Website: lowes
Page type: review-order
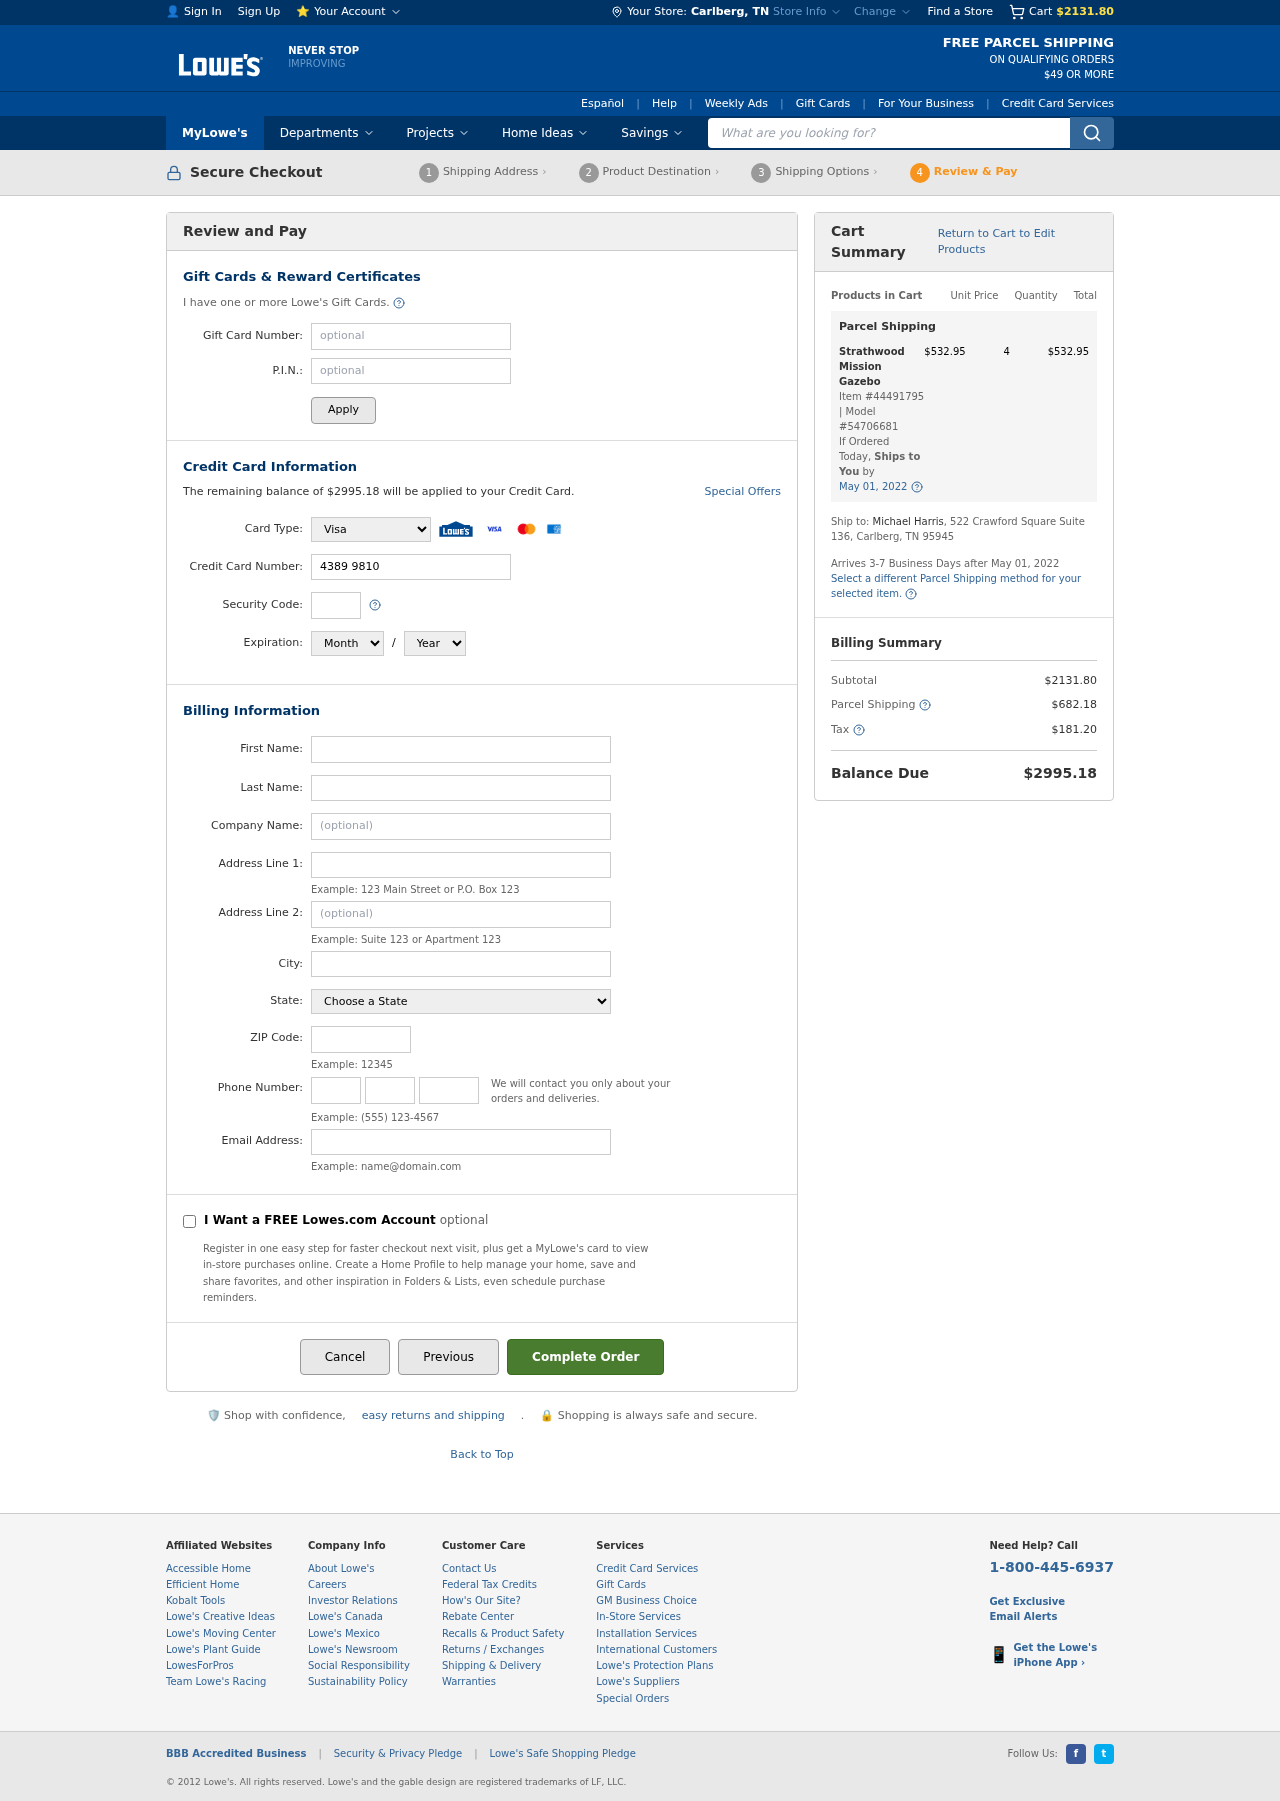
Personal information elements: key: PII_CARD_CVV
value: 981
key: PII_CARD_EXPIRY_MONTH
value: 02
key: PII_CARD_EXPIRY_YEAR
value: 30
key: PII_CARD_NUMBER
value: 4389 9810 3889 4873
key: PII_CARD_TYPE
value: Visa
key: PII_CITY
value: Carlberg
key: PII_CITY_STATE
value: Carlberg, TN
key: PII_EMAIL
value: mharris@yahoo.com
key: PII_FIRSTNAME
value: Michael
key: PII_LASTNAME
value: Harris
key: PII_PHONE_AREA
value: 314
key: PII_PHONE_PREFIX
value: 202
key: PII_PHONE_SUFFIX
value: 8169
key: PII_POSTCODE
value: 95945
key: PII_STATE
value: Tennessee
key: PII_STREET
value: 522 Crawford Square Suite 136
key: PII_STREET2
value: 522 Crawford Square Suite 136
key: PII_STREET2
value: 025 Andrew Lodge
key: PII_FULLNAME2
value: Michael Harris
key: PII_CITY_STATE_ZIP2
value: Carlberg, TN 95945
Product elements: key: PRODUCT1_NAME
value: Strathwood Mission Gazebo
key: PRODUCT1_PRICE
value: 532.95
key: PRODUCT1_QUANTITY
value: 4
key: PRODUCT1_ITEM_NUMBER
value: Item #44491795
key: PRODUCT1_MODEL_NUMBER
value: Model #54706681
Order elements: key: ORDER_SUBTOTAL
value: $2131.80
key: ORDER_BALANCE_DUE
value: $2995.18
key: ORDER_SHIPPING_DATE
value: May 01, 2022
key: ORDER_ITEM_TOTAL
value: $532.95
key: ORDER_SHIPPING_DATE2
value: May 01, 2022
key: ORDER_SHIPPING_COST
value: $682.18
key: ORDER_TAX
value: $181.20
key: ORDER_TOTAL
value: $2995.18
Search elements: key: HEADER_SEARCH
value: What are you looking for?